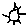
Label: sun